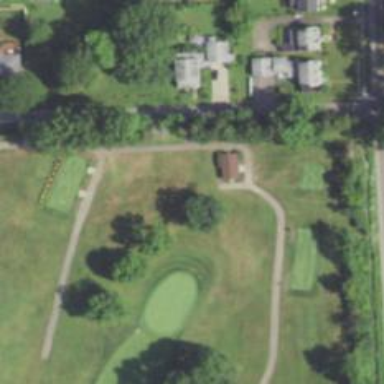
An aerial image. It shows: Path for golf carts.